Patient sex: F
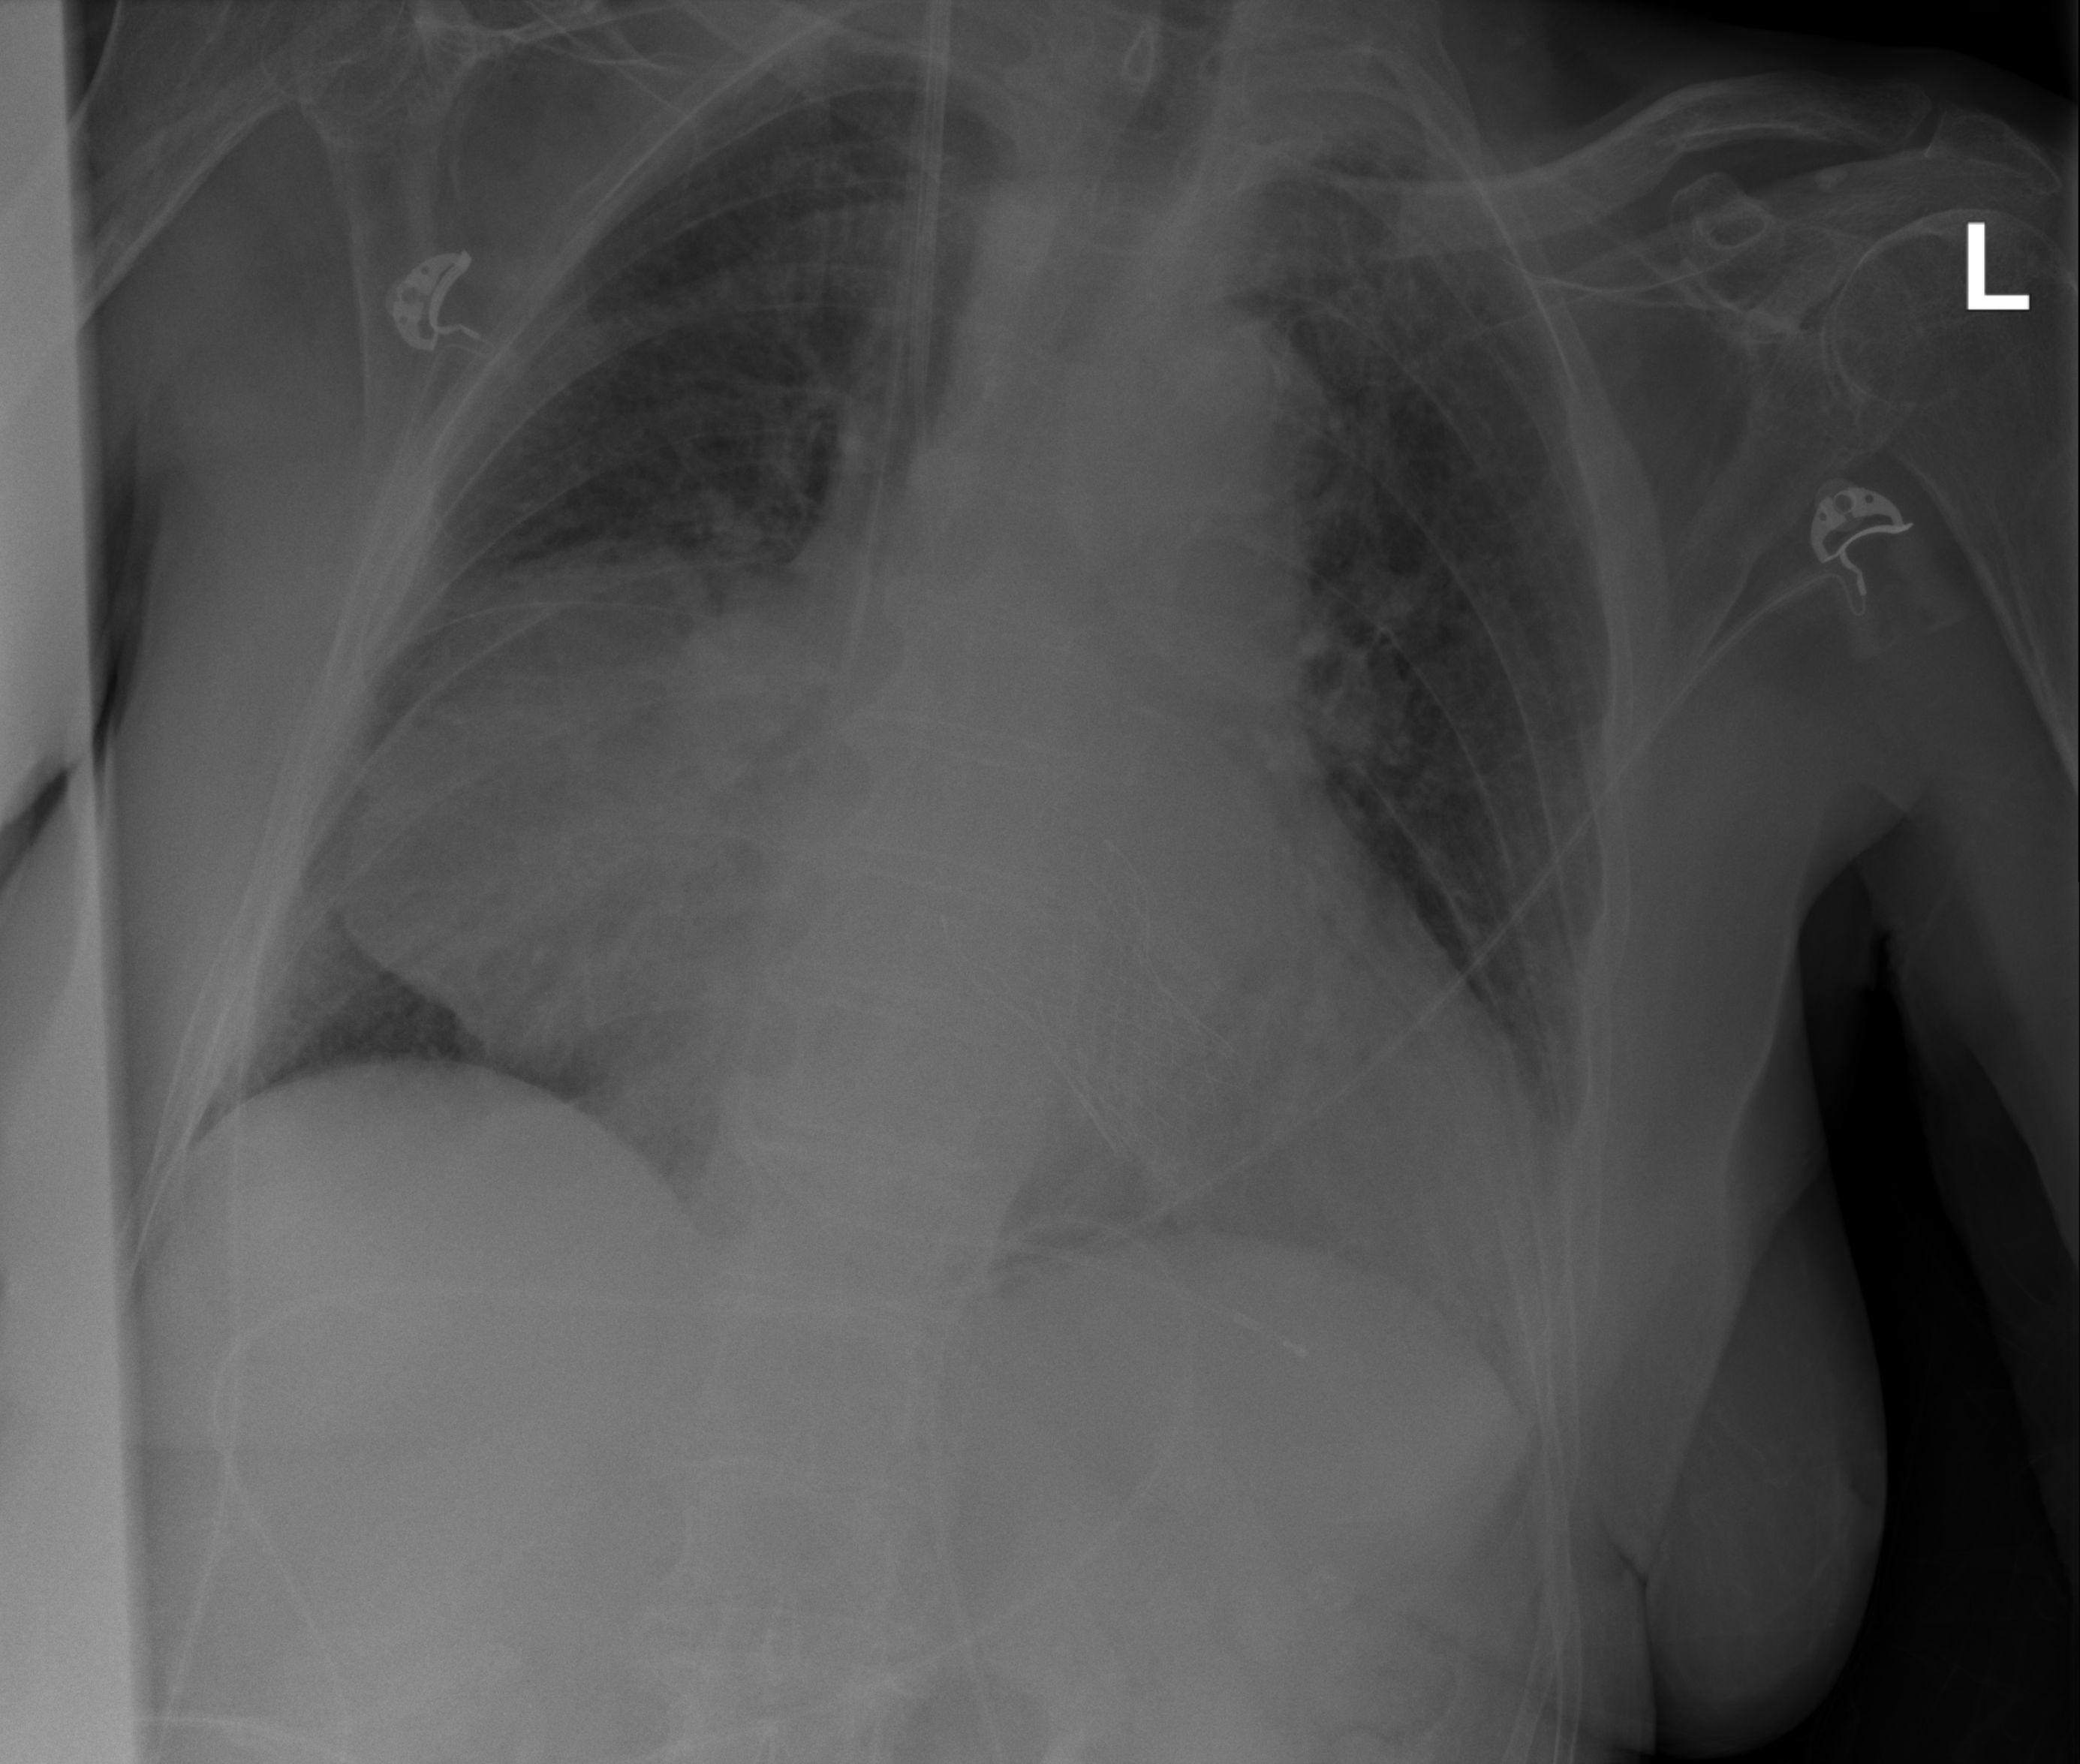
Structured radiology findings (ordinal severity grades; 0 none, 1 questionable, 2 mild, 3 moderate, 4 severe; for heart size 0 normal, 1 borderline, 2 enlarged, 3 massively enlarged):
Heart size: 2
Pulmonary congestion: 2
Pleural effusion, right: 0
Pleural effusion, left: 0
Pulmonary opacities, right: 0
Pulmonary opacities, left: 0
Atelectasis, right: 2
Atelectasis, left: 2